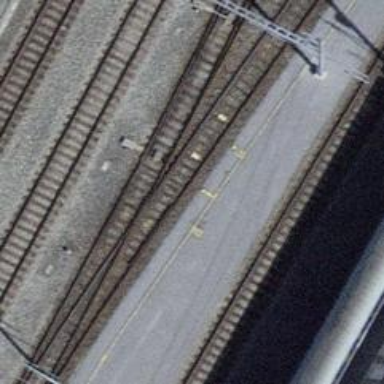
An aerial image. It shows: Rail siding with electrified contact lines.